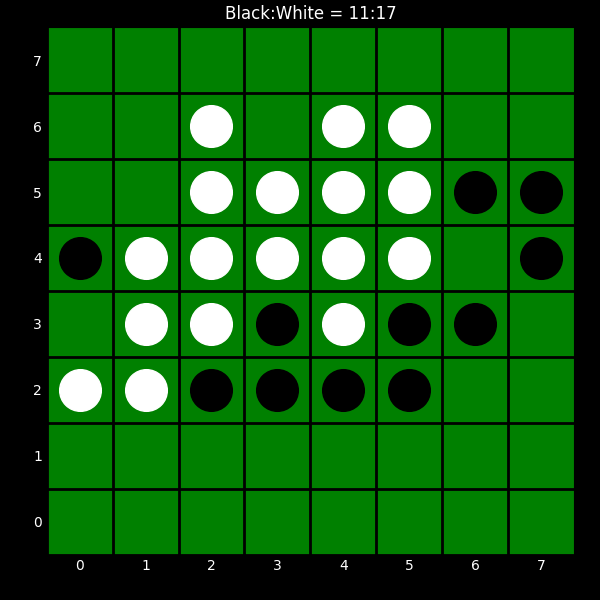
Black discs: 11
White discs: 17